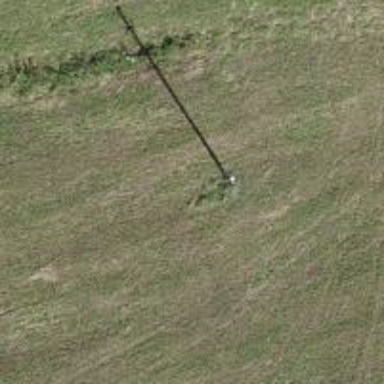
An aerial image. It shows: Utility pole as the man-made structure.